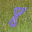
Label: 8